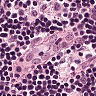
Metastatic tissue present: no